Question: []
'''
firebase.database.DatabaseException: Failed to convert value of type java.lang.Long to String
'''
I am trying to add this data to a FirebaserecyclerAdapter and getting this error
Here is the database reference
'''
databaseReference = FirebaseDatabase.getInstance().getReference().child("questions");
'''
this is how I have used the RecyclerViewAdapter
'''
FirebaseRecyclerAdapter<History, HistoryViewHolder> firebaseRecyclerAdapter = new FirebaseRecyclerAdapter<History, HistoryViewHolder>(
History.class, R.layout.history_list_item, HistoryViewHolder.class, databaseReference) {
@Override
protected void populateViewHolder(HistoryViewHolder viewHolder, History model, int position) {
viewHolder.setMyanswer(model.getMyAnswer());
viewHolder.setCorrentAnswer(model.getCorrectAnswer());
viewHolder.setImageUrl(getApplicationContext(), model.getImageUrl());
}
};
recyclerView.setAdapter(firebaseRecyclerAdapter);
'''
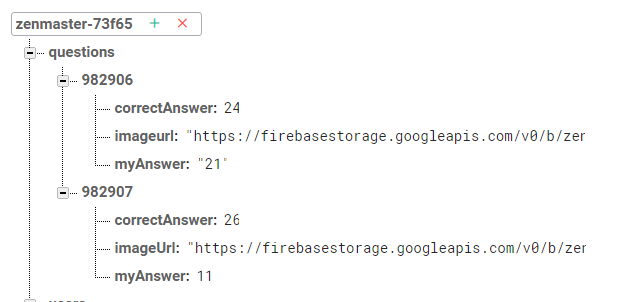
Answer: The two nodes in your database indeed have a mismatch of data type :
'''
myAnswer : "21"
myAnswer : 11
'''
If you want this to be a String, it should instead be :
'''
myAnswer : "21"
myAnswer : "11"
'''
Or, have them as long :
'''
myAnswer : 21
myAnswer : 11
'''
Make sure you take care of consistency while adding data